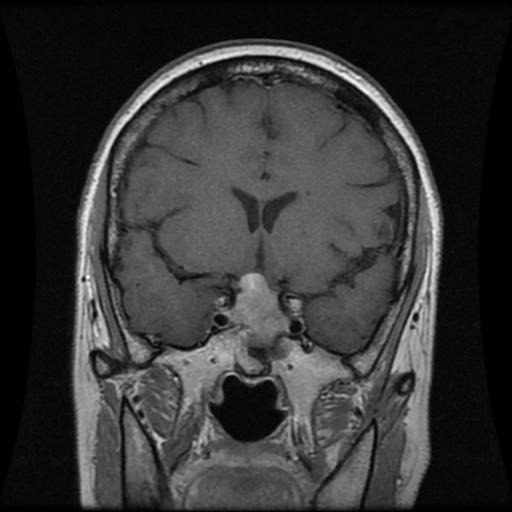
Label: pituitary